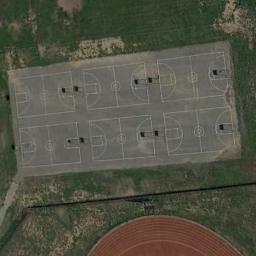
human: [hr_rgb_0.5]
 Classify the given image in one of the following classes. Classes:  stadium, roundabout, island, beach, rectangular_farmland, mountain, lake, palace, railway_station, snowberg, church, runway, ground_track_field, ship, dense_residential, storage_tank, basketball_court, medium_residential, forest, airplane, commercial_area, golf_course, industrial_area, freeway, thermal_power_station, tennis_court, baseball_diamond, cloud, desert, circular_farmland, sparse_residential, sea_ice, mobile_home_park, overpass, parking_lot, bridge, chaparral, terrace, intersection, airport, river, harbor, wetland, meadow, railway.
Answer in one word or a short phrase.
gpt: basketball_court